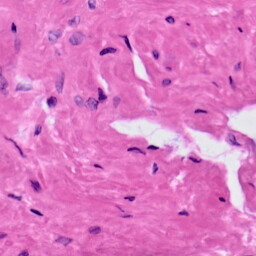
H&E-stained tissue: Prostate